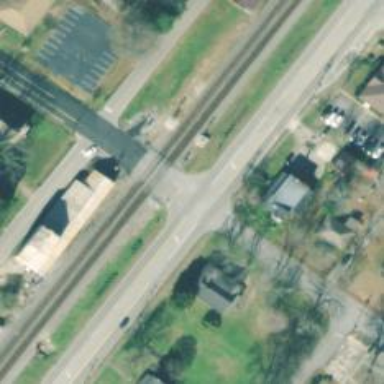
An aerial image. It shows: Level crossing with lights at railway intersection.